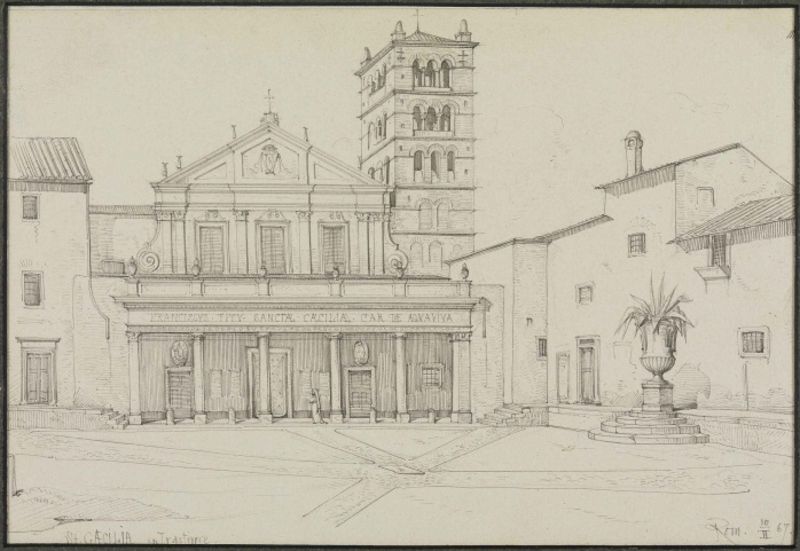
Titel: Santa Caecilia in Trastevere in Rom
Künstler: Josef Wilhelm Durm
Standort: Karlsruhe
Institution: Staatliche Kunsthalle Karlsruhe
Schlagwörter: arch, arches, architecture, church, column, columns, hall, people, religious, stairs, steps, white, window, black, gray, grey, painting, theatre, windows, palm, plant, potted plant, vase, pavement, grafik, flower, clouds, food, greek, roman, stone, tree, building, house, landscape, water, houses, roof, roofs, tower, village, spain, spanish, entrance, garden, path, porch, shutters, drawing, paper, black and white, castle, color, bird, monochrome, sketch, birds, cross, writing, sculpture, letters, door, town, urn, italy, city, haus, ancient, fort, doors, pediment, plan, renaissance, rome, cathedral, courtyard, campanile, draft, inscription, piers, square, brick, bricks, buildings, facade, front, place, plans, prison, fountain, paths, art, statues, study, monastery, pencil, planter, rooves, home, fire, belltower, gebäude, stadt, coal, belfry, chimney, pillar, mexico, southwest, bank, pant, market, palm tree, hallway, turm, latin, scribble, text, kirche, skizze, piazza, architektur, cloister, bell, store, cecilia, spirals, angular, plaza, romanesque, architectural, route, town square, pillars, italien, saloon, zeichung, yard, portico, carvings, apartment, americas, classical building, trastevere, sketchbook, outlines, doorways, line drawing, santa, old west, platz, chrch, bells, cros, facase, tympanon, classicistic, open space, lack and white, st cecilia, tympanum, credenza, city square, pencil work, storefront, illustartion, campanil, plase, belfrie, westen, converging, palma, sw, gamlia, camlia, sancta cecilia, peaked roof, main plaza, piaza